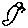
Label: bird